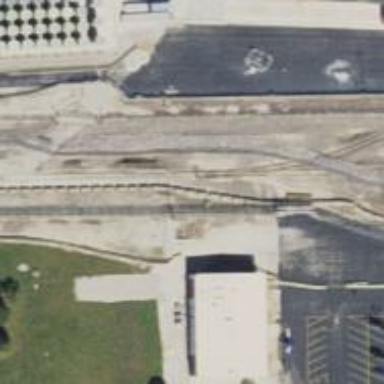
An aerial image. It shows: Rail spur service.